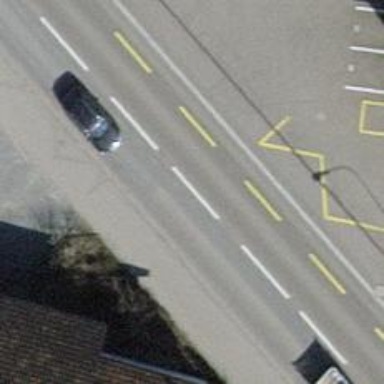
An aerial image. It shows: Bus stop with designated public transport stop position.